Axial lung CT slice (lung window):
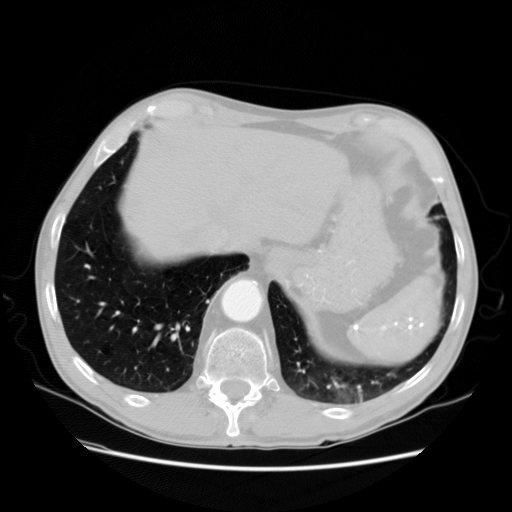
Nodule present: no